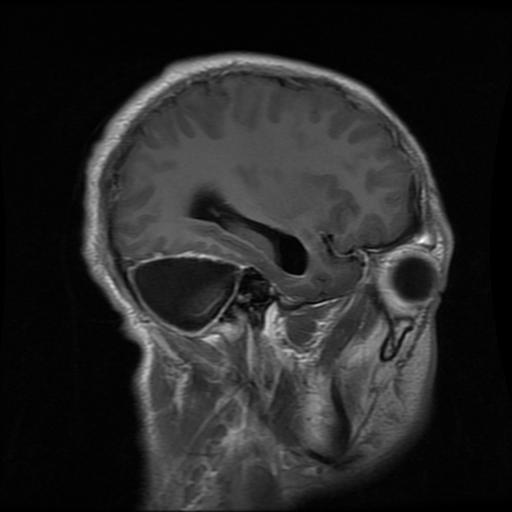
Label: glioma